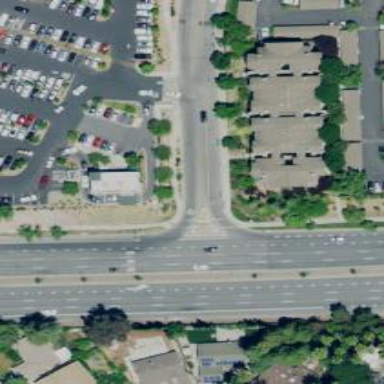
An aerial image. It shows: Trunk link highway with separate sidewalk.